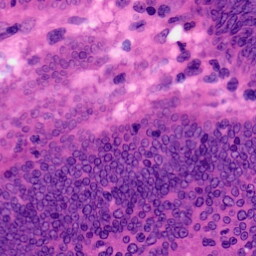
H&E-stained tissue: Colon